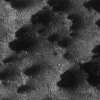
Atmospheric dust classification: not_dusty